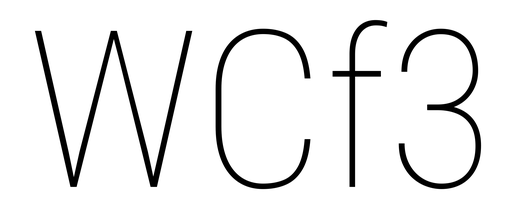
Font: Roboto_Condensed_Thin